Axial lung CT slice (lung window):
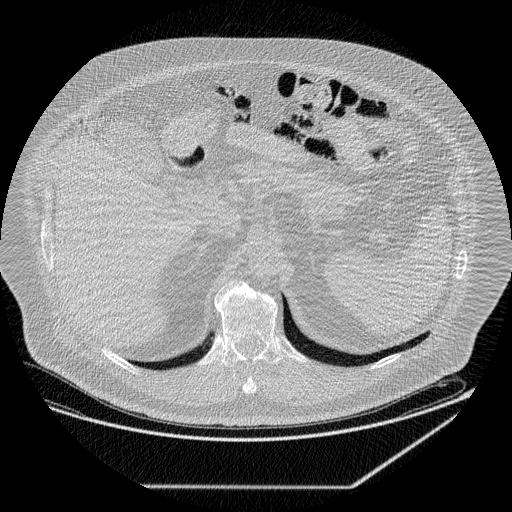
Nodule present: no